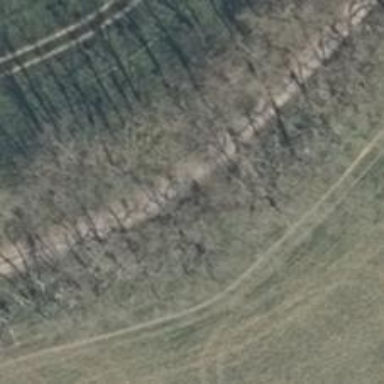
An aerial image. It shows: Well-maintained track road with grade 1 tracktype.